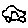
Label: car